The image is the raw time-domain waveform of a rolling-element bearing's vibration signal. Determine the bearing's health state. Answer with exactly one of: normal, inner_race, outer_race, ball.
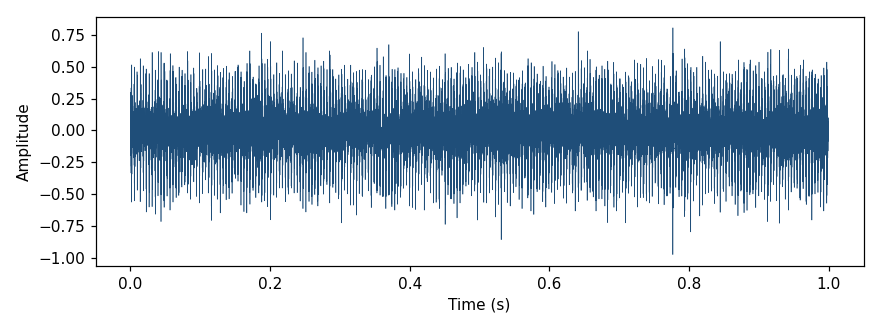
Answer: outer_race